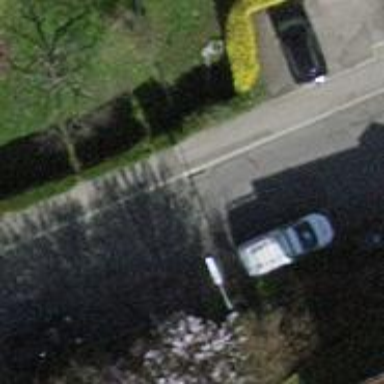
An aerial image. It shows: Residential road with parallel parking on the right lane.